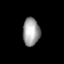
Tissue: lung
Cell type: Fibroblasts
Senescence score: 0.5512
Nuclear area (px): 470
Mean DAPI intensity: 156.632